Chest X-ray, PA view. Patient: 64 years old, sex M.
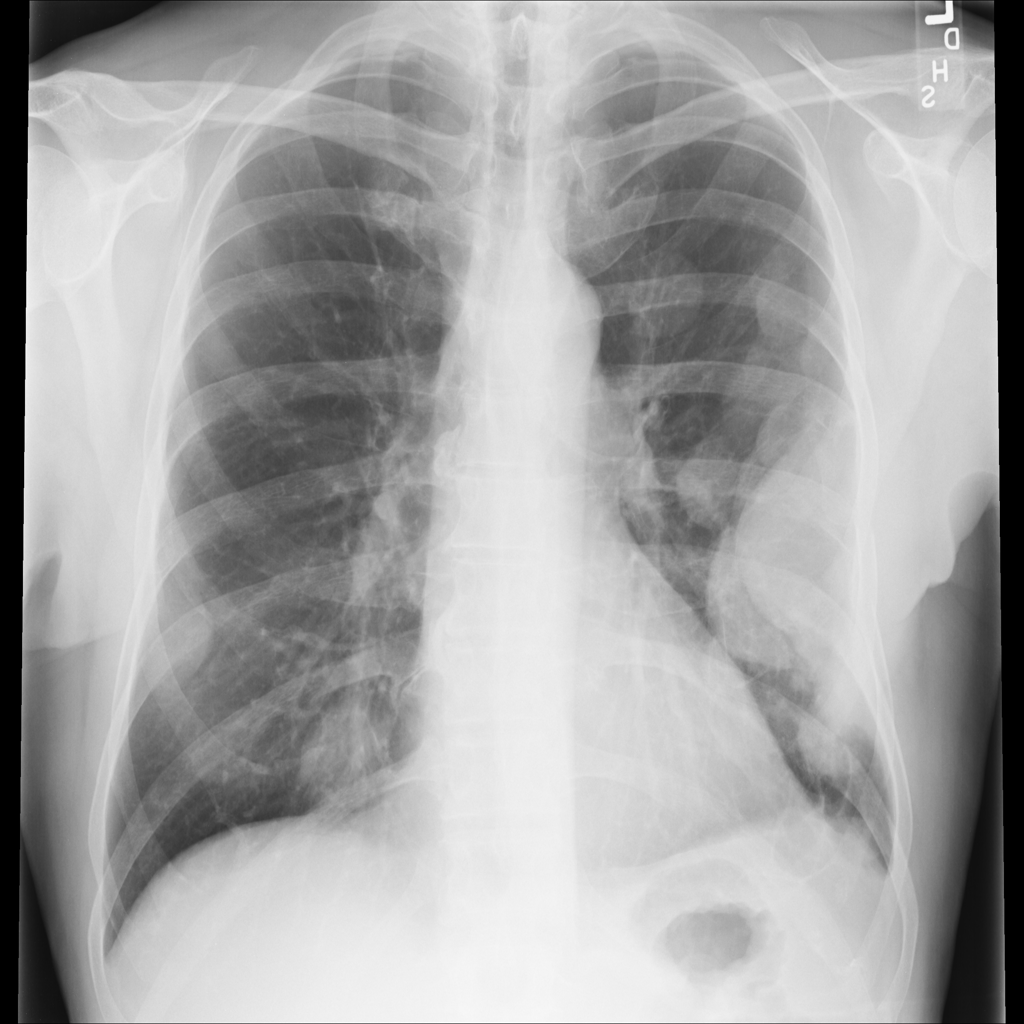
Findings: No Finding